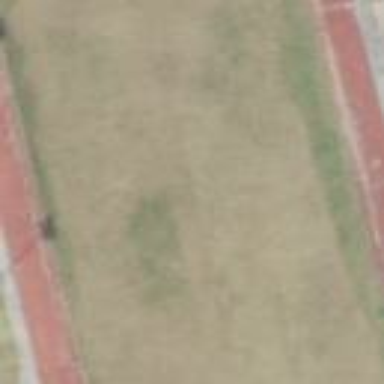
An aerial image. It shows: Pitch for American football.